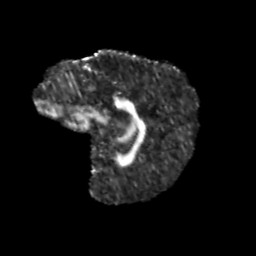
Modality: FA
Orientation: sagittal
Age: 9
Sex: female
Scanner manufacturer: siemens
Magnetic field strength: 3 T
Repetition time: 3.8 s
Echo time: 0.07 s